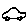
Label: car